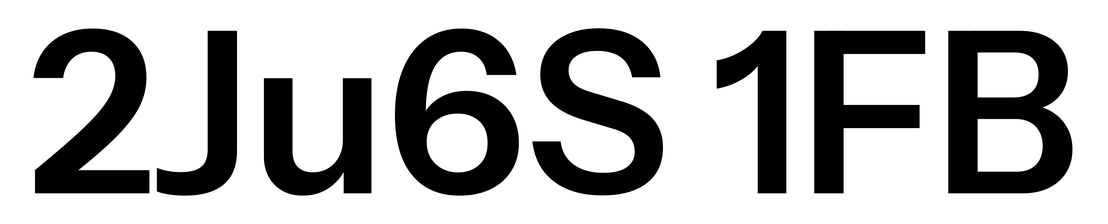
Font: InstrumentSans_SemiBold